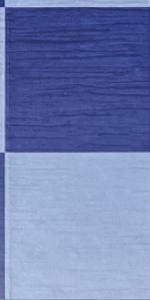
Label: Empty